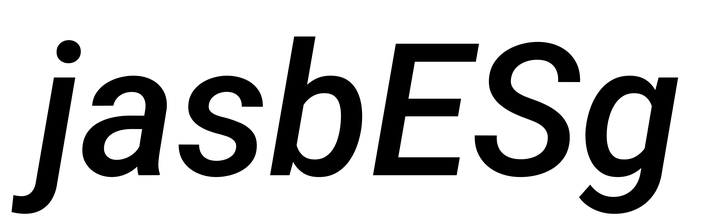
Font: Roboto-Italic_Medium_Italic